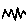
Label: zigzag